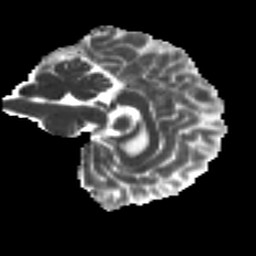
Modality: MD
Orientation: sagittal
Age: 44
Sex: male
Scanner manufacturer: ge
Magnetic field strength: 3 T
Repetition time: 7.8 s
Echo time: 0.0613 s